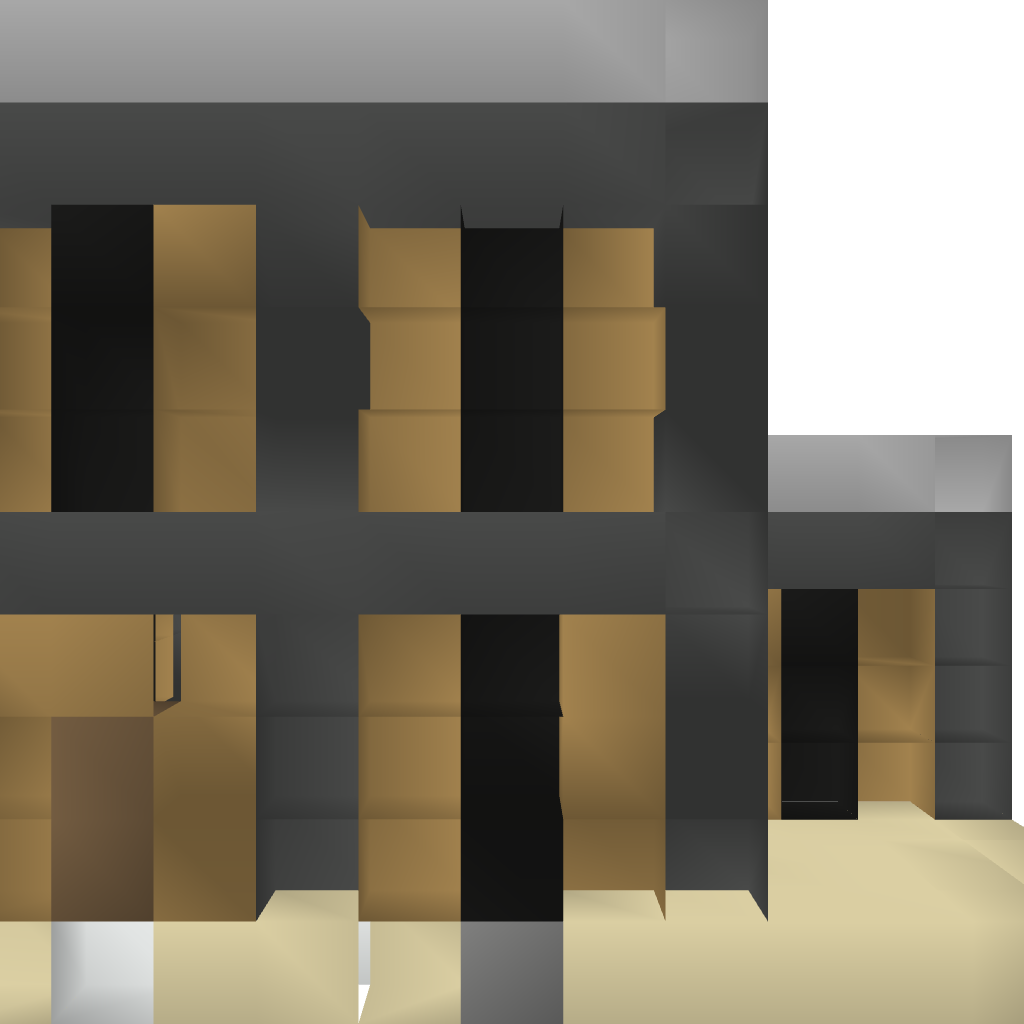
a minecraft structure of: Beach House